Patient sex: F
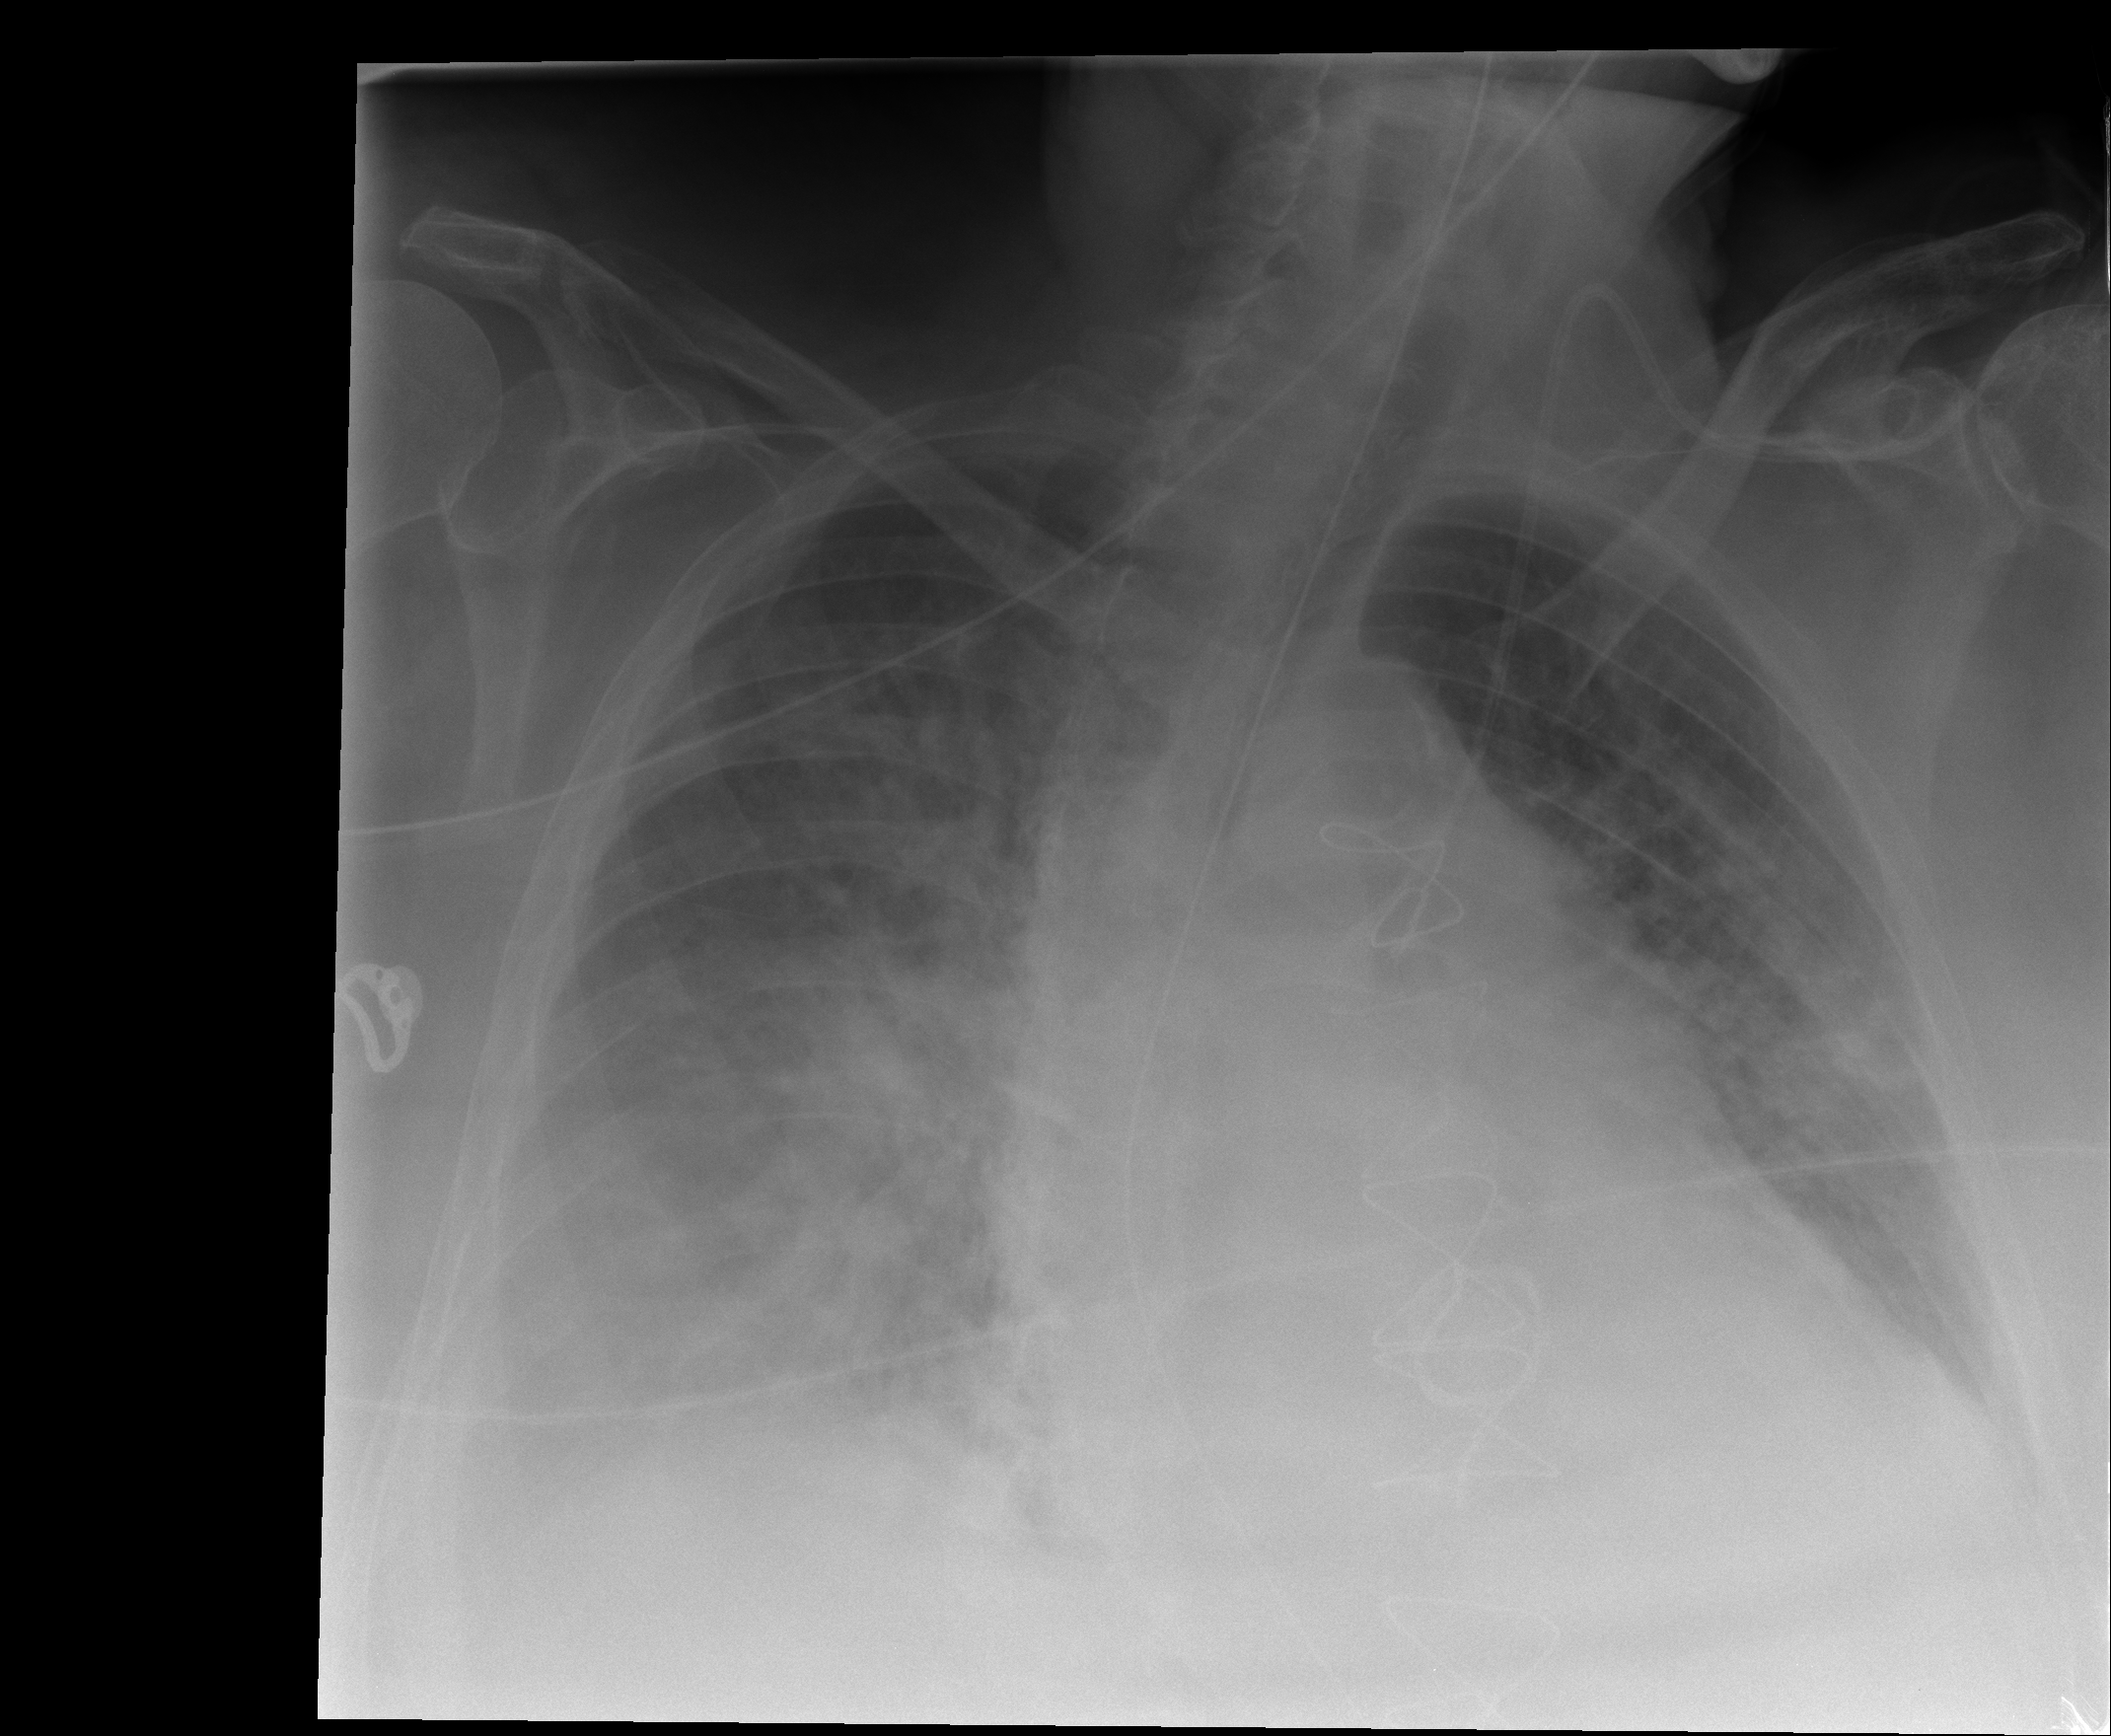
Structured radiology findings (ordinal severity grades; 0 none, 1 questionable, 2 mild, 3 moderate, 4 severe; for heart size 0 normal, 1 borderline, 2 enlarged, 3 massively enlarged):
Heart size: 2
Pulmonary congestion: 1
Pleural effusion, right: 1
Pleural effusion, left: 0
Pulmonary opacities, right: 4
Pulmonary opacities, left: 3
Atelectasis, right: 3
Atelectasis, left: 3